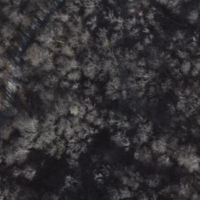
EUNIS habitat code: 44
Species observed at this site:
Phytolacca americana